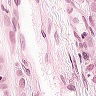
Metastatic tissue present: yes